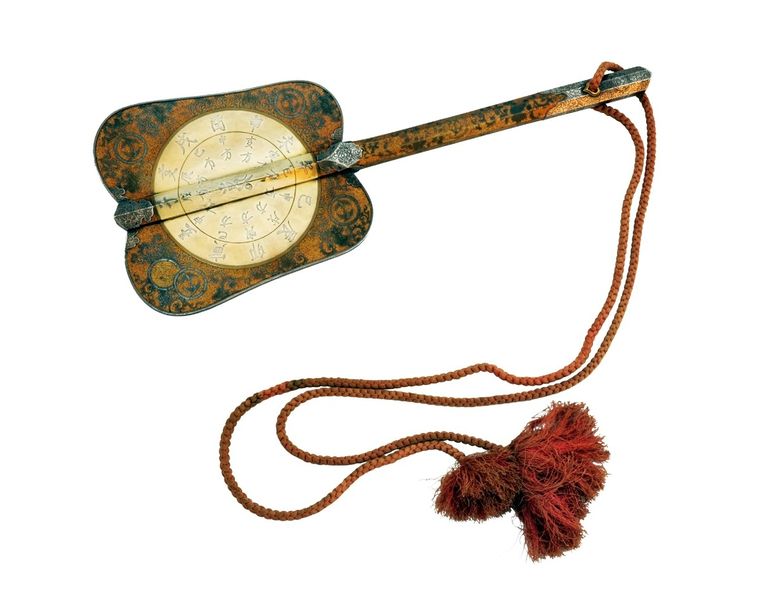
Standort: Hamburg
Institution: Museum für Kunst und Gewerbe Hamburg
Schlagwörter: braun, holz, rot, fächer, silber, instrument, lack, kordel, griff, kunst, zeit, tierkreis, tierkreiszeichen, zugeklappt, edo, goldlack, feldausrüstung